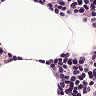
Metastatic tissue present: no